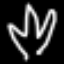
Label: leaf